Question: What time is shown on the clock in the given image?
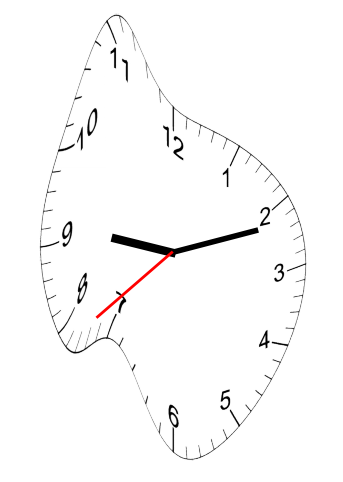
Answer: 09:11:38